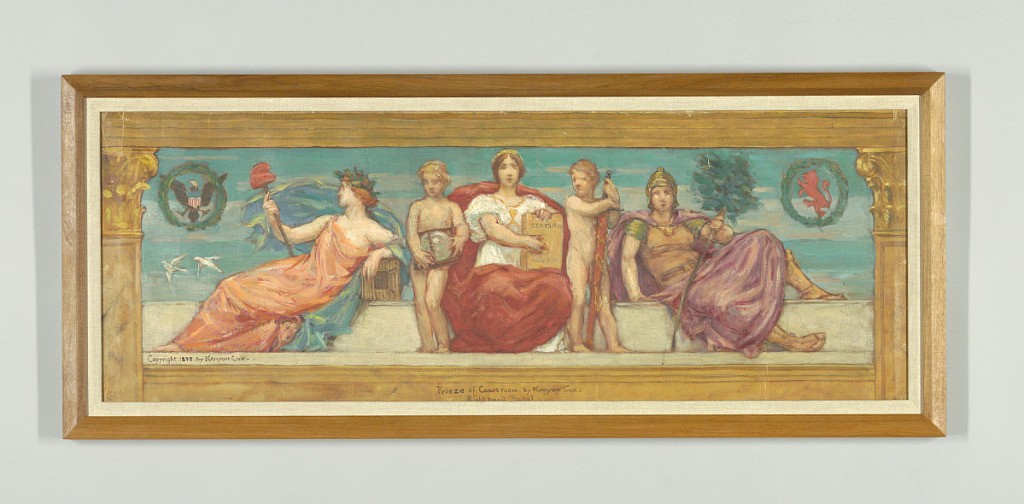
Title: The Statute Law, Study for Right Panel of "The Reign of Law," Frieze for Appellate Court, New York
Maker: Kenyon Cox, American, 1856–1919
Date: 1898
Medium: Brush and oil, pen and red ink on canvas
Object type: Painting
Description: The central alleogrical figure represents The State, robed and cronwed, pointing to the statue book. Her supporters hold the ballot box and the sword. The allegorical figures to either side represent Liberty and Force, the foundations of the state. Liberty is shown releasing birds from a cage. Force appears in an helmet, bearing a bough of oak. Wreaths with emblems in the corners.